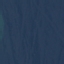
Land use / land cover class: SeaLake